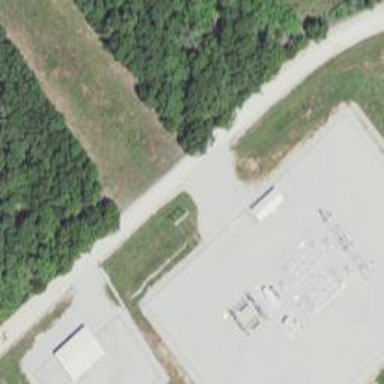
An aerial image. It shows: Distribution level power substation.